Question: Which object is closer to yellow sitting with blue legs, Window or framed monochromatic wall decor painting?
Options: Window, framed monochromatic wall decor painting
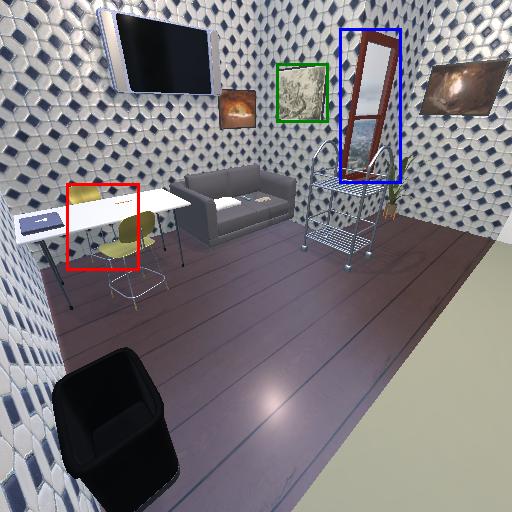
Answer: Window